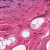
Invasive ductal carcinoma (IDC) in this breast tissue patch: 0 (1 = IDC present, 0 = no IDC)